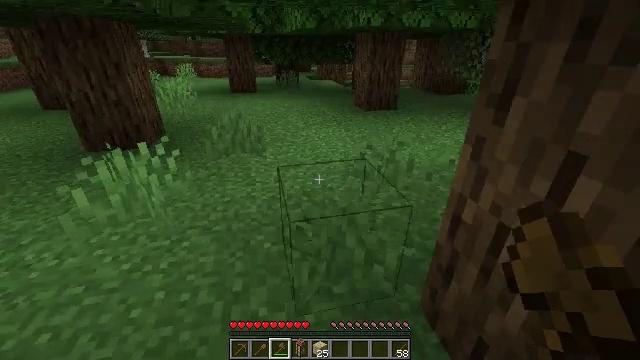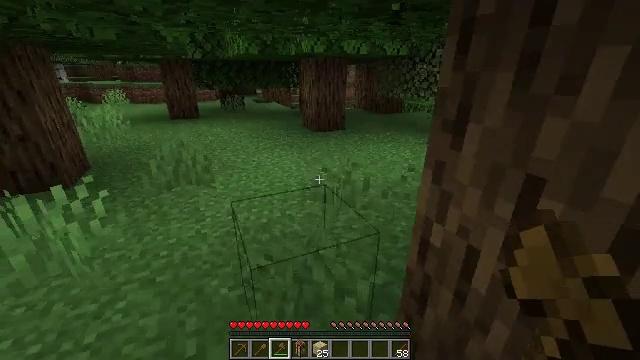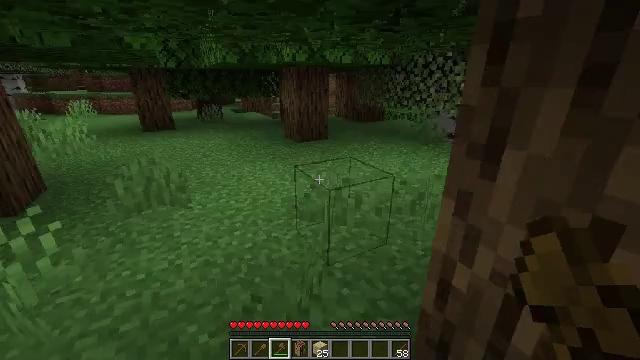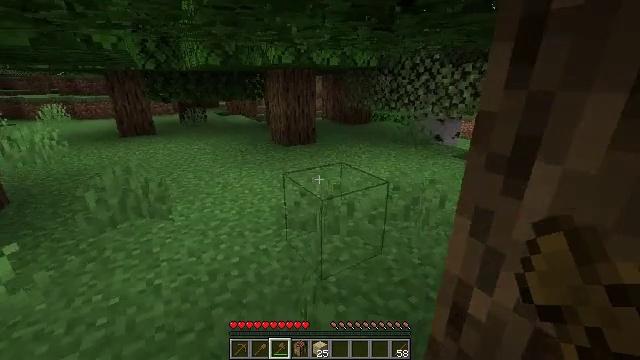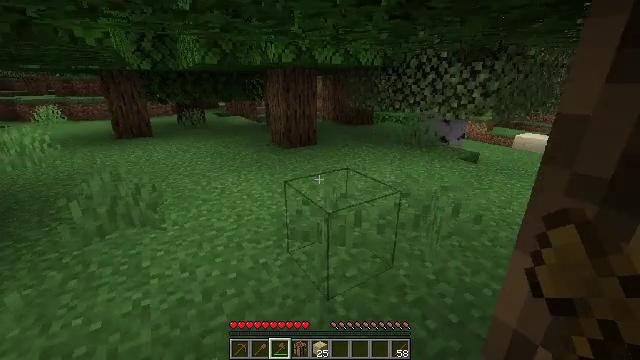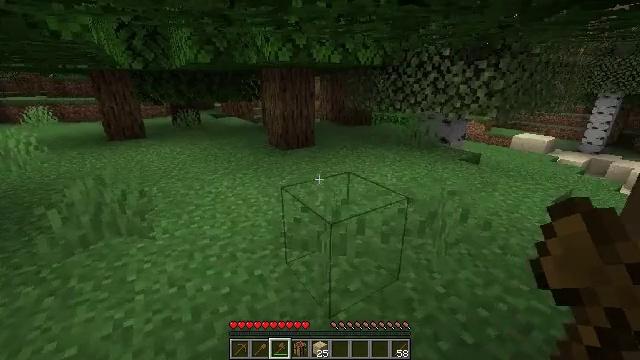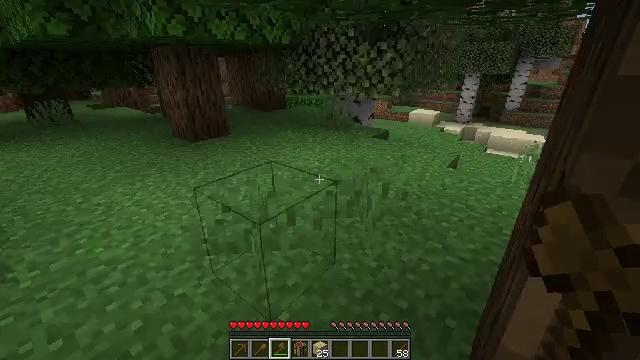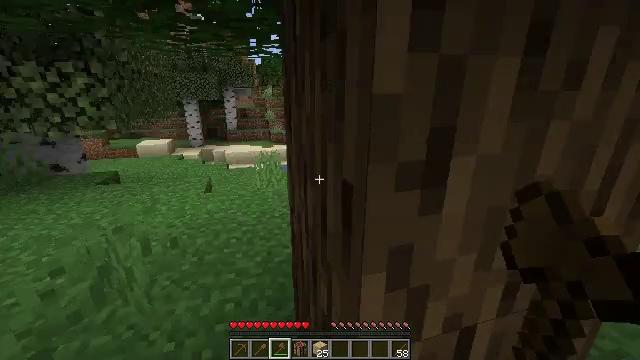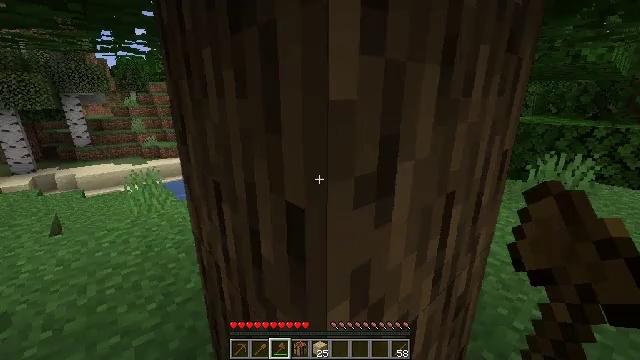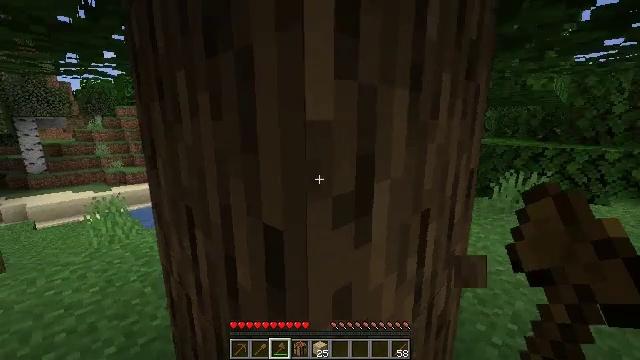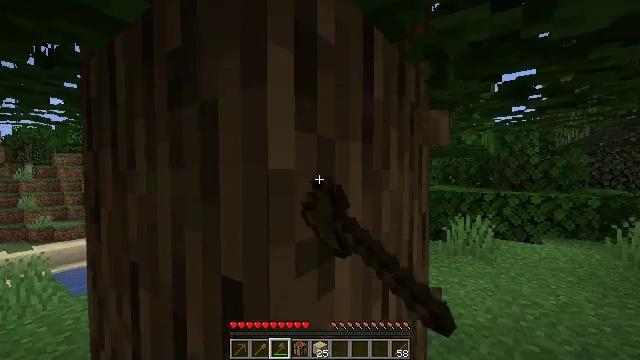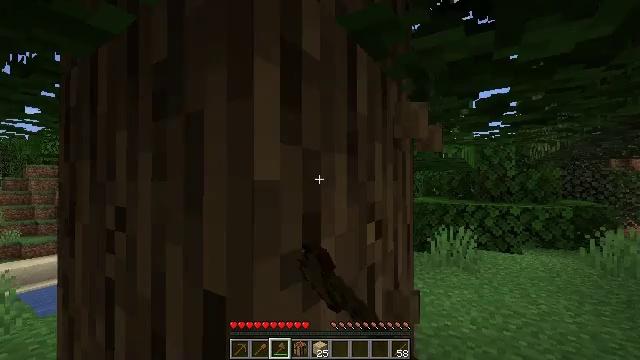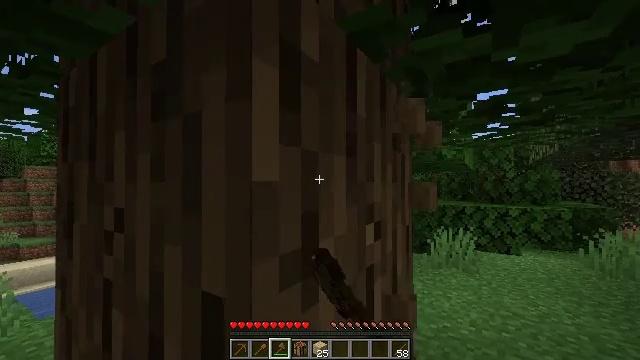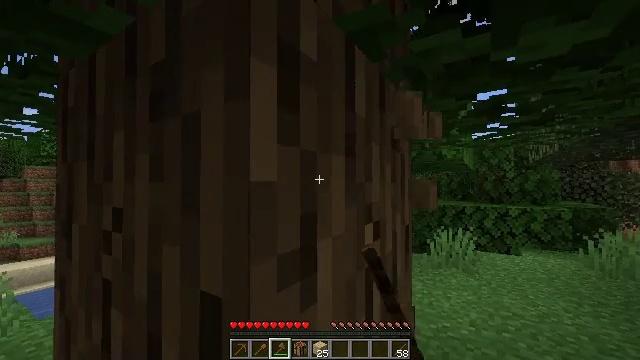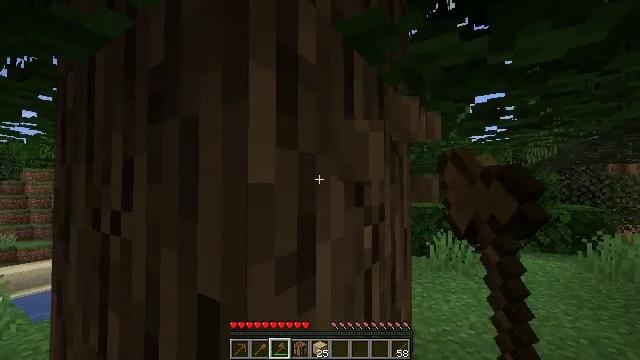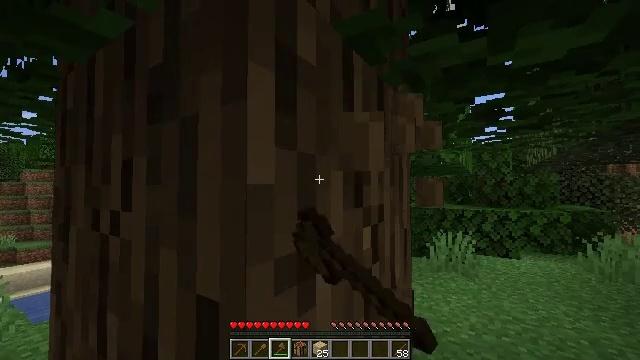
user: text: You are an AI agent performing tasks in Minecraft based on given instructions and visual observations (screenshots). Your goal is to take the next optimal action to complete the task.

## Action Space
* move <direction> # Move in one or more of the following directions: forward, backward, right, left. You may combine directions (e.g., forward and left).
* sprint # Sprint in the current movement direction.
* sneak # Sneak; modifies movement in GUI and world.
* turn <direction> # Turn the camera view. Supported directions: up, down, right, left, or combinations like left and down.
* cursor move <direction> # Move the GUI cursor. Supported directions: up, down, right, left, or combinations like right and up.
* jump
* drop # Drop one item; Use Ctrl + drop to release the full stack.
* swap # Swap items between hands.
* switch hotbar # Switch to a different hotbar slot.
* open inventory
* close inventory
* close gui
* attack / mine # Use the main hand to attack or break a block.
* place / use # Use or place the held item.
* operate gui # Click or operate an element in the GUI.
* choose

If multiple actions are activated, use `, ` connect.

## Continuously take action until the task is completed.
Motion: motion action
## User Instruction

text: Break the tree to get oak logs.
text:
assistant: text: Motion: move forward, turn right and up
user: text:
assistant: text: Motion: move forward, turn right and up
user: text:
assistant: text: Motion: move forward, turn right
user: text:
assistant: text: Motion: move forward
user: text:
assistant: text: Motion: move forward
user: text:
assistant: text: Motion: move forward, turn right and down
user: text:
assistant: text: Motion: move forward, turn right and up
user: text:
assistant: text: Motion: turn right and up
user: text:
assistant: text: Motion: turn right and up, attack / mine
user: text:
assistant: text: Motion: turn right and up, attack / mine
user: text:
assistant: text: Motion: turn right and up, attack / mine
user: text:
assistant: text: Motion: attack / mine
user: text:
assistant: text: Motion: attack / mine
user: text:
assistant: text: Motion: attack / mine
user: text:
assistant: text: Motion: attack / mine
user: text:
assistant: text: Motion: attack / mine
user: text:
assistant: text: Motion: attack / mine
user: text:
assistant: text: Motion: attack / mine
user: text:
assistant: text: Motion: attack / mine
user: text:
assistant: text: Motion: turn left, attack / mine
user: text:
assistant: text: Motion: attack / mine
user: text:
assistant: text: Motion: attack / mine
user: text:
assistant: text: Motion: attack / mine
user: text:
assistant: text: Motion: attack / mine
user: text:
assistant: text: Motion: attack / mine
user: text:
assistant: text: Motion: attack / mine
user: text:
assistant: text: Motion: attack / mine
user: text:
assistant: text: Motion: attack / mine
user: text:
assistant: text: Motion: attack / mine
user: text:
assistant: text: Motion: attack / mine